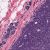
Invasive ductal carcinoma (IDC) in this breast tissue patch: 0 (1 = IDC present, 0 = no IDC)